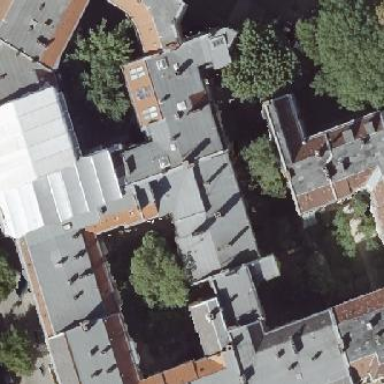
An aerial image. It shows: Building with apartments featuring unique double saltbox roof shape.